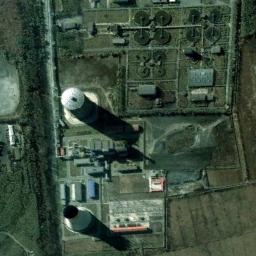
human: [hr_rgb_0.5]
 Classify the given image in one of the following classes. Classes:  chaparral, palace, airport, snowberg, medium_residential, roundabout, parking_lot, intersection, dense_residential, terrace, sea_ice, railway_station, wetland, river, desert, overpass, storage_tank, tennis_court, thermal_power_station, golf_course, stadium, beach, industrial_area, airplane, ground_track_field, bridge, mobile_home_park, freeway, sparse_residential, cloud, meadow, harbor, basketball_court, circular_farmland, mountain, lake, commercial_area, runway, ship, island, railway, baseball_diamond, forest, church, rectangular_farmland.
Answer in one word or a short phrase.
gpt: thermal_power_station